Question: i am showing UIActionSheet on tapping of UIbutton.
'''
UIActionSheet *actionSheet = [[UIActionSheet alloc]initWithTitle:@"Clock" delegate:self cancelButtonTitle:@"Cancel" destructiveButtonTitle:nil otherButtonTitles:@"Start",@"Reset",nil];
[actionSheet setTag:1001];
[actionSheet showInView:self.view];
[actionSheet release];
'''
I want to change the title of first "start" button on clicking.
'''
-(void)actionSheet:(UIActionSheet *)actionSheet clickedButtonAtIndex:(NSInteger)buttonIndex
{
switch (buttonIndex)
{
case 0:
{
// I want to change title of first button start to stop. on clicking.
}
break;
case 1:
{
}
break;
default:
break;
}
}
'''

Need change start button title to stop and when it is stop again to start .Vice Versa
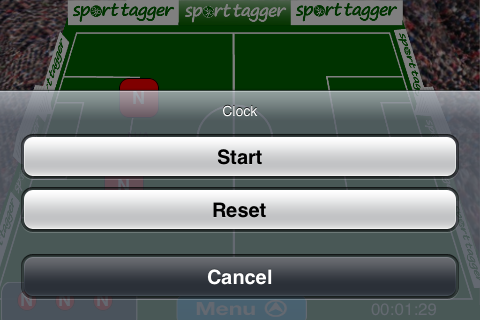
Answer: You can change the text by using following code.
Try to implement in .m File
'''
@interface AudioPlayerDemoViewController ()
{
UIActionSheet *action;
NSString *titleString;
}
@end
@implementation AudioPlayerDemoViewController
- (void)viewDidLoad
{
[super viewDidLoad];
titleString = @"Start";
// Do any additional setup after loading the view, typically from a nib.
}
- (IBAction)actionSheetTap:(id)sender
{
action = [[UIActionSheet alloc]initWithTitle:@"Demo" delegate:self cancelButtonTitle:@"Cancel" destructiveButtonTitle:nil otherButtonTitles:titleString,@"Stop", nil];
[action showFromBarButtonItem:sender animated:YES];
}
-(void)actionSheet:(UIActionSheet *)actionSheet clickedButtonAtIndex:(NSInteger)buttonIndex
{
NSString *title = [actionSheet buttonTitleAtIndex:buttonIndex];
if([title isEqual: @"Start"])
{
action = nil;
titleString = @"Pause";
}
if([title isEqual: @"Pause"])
{
action = nil;
titleString = @"Start";
}
}
'''